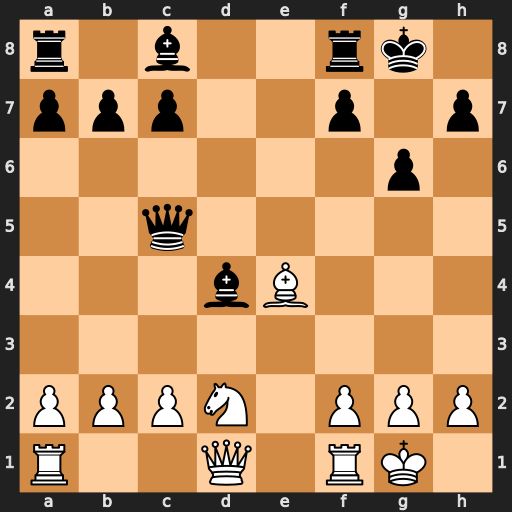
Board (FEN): r1b2rk1/ppp2p1p/6p1/2q5/3bB3/8/PPPN1PPP/R2Q1RK1
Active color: w
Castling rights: -
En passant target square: -
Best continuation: Nb3 Bxf2+ Rxf2